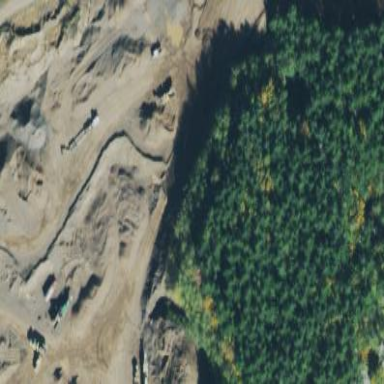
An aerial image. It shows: Quarry area.